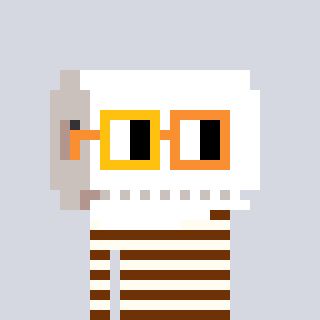
a pixel art character with square yellow and orange glasses, a toiletpaper-full-shaped head and a grayscale-colored body on a cool background